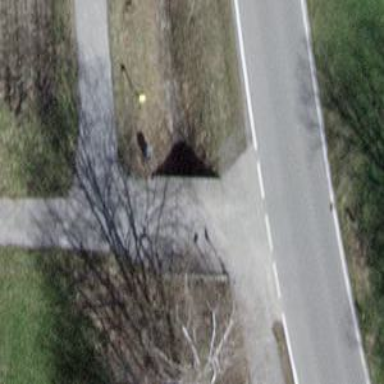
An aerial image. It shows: Asphalt service road.